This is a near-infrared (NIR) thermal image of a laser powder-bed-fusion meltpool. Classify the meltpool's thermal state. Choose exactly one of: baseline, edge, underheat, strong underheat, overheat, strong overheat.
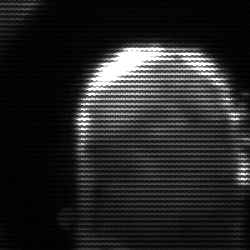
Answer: baseline